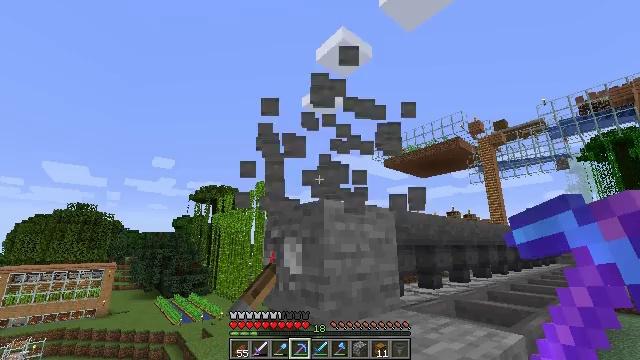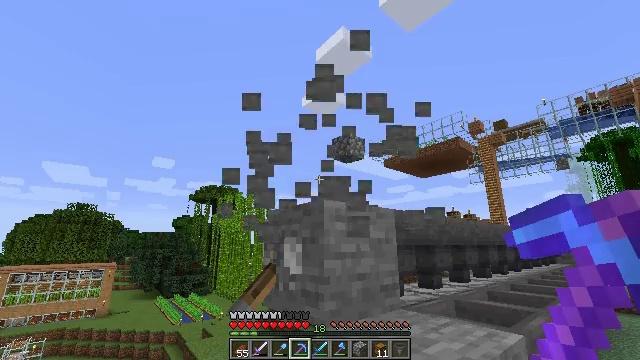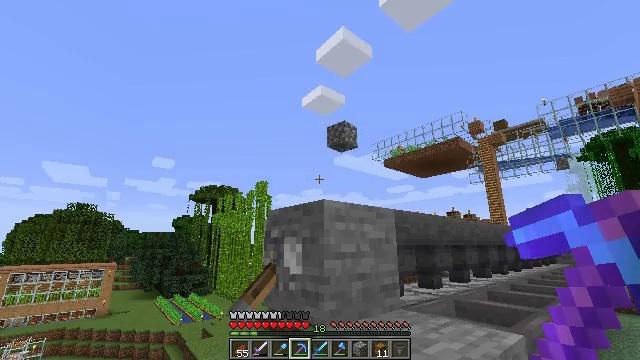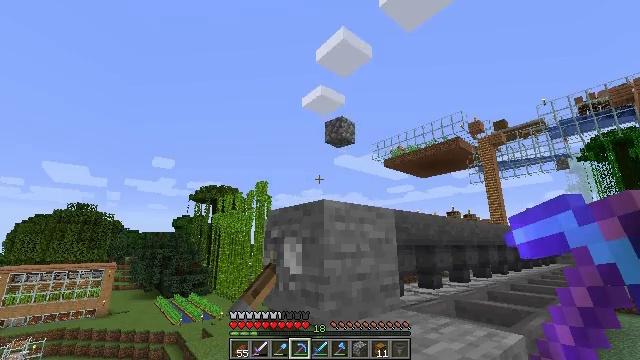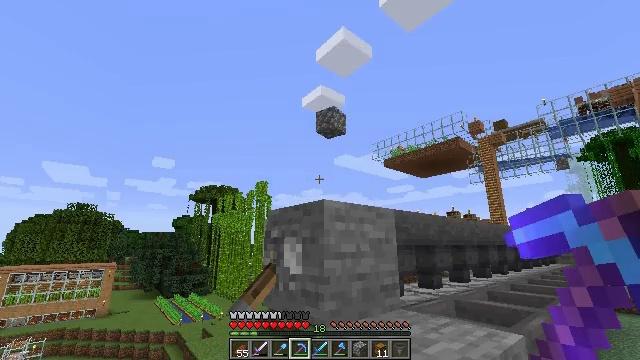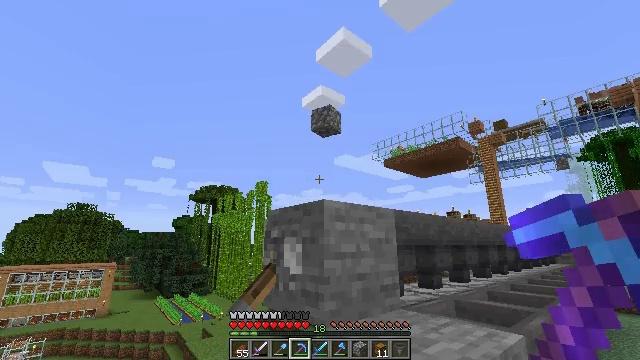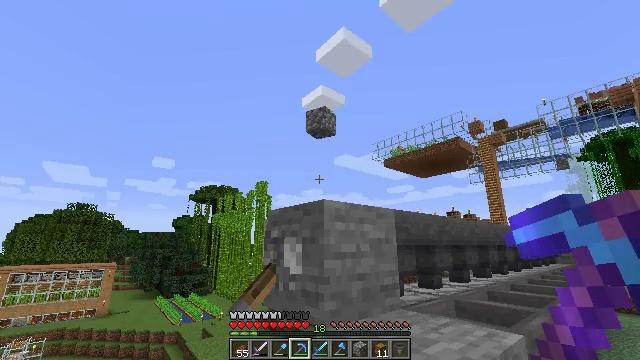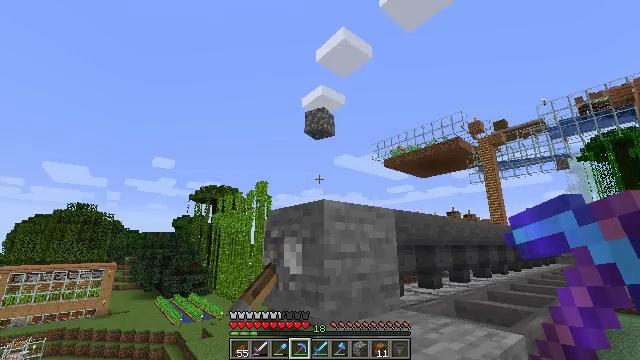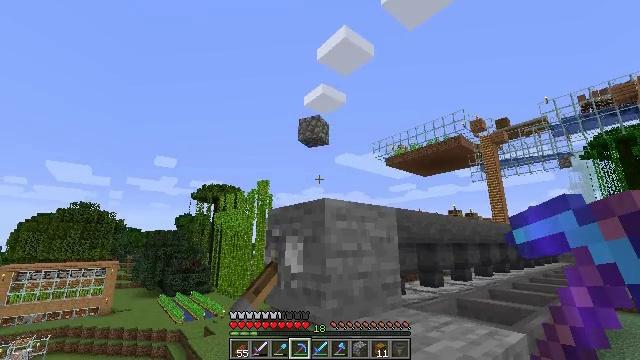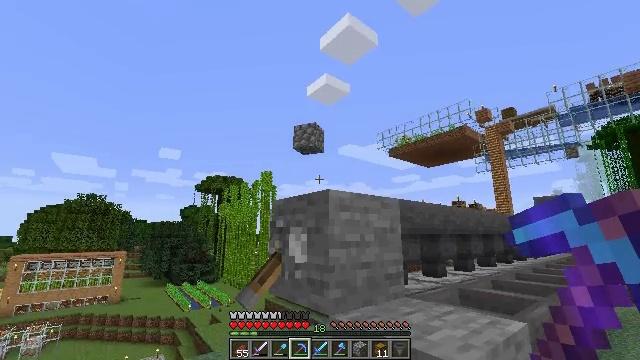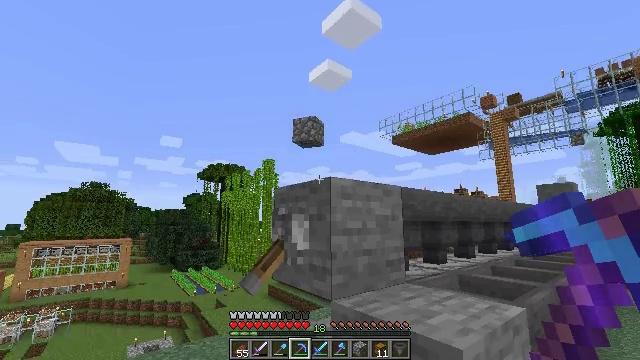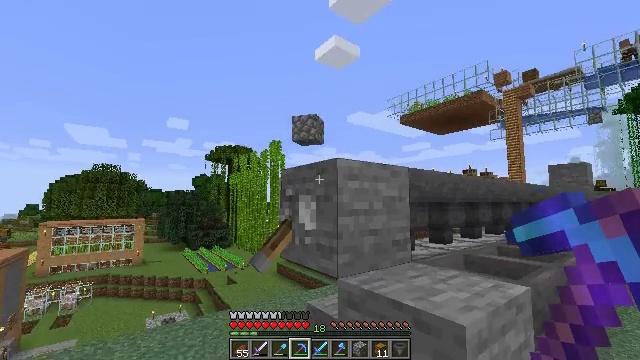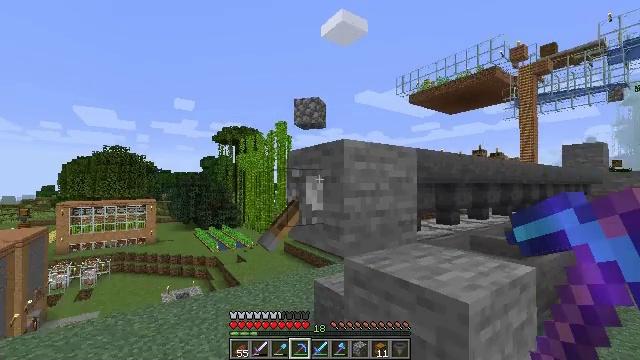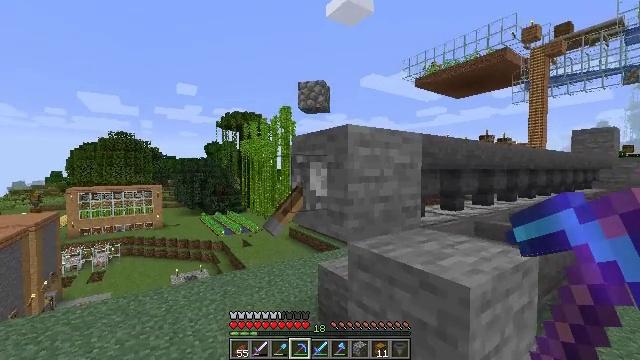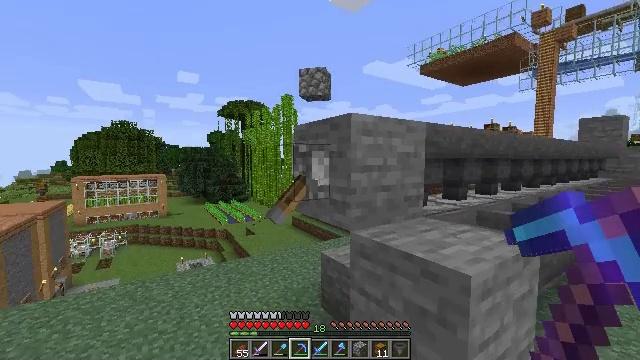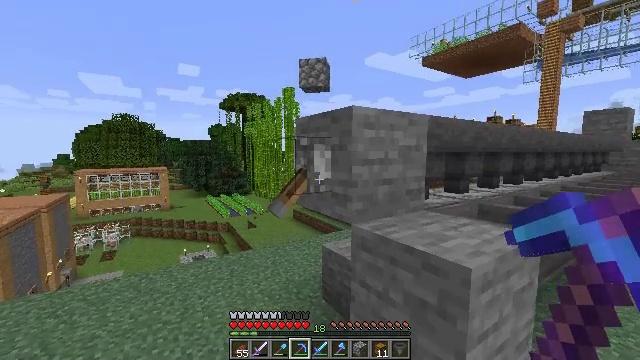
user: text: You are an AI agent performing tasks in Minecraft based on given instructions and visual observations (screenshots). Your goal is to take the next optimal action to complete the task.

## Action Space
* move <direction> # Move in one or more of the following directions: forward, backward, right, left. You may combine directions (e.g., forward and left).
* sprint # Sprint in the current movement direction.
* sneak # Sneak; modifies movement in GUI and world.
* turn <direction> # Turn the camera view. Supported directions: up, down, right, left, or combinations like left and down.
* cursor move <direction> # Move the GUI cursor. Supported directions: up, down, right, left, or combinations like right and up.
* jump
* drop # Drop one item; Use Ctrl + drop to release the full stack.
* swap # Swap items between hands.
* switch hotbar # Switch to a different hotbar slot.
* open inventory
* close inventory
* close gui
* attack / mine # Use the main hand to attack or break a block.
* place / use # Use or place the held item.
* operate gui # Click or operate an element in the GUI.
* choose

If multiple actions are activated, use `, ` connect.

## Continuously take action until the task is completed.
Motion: motion action
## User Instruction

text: Break the existing lever.
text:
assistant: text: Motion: attack / mine
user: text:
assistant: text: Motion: attack / mine
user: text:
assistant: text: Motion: attack / mine
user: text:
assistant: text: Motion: attack / mine
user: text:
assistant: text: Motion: attack / mine
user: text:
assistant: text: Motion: attack / mine
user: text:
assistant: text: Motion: attack / mine
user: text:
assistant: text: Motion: attack / mine
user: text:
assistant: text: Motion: turn down
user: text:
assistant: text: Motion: turn down
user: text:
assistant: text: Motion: turn left and down
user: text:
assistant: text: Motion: turn left and down
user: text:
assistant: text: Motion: turn down
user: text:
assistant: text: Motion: turn down
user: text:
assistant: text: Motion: turn down
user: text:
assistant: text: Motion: turn down
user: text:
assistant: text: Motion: turn left
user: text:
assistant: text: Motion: no_op
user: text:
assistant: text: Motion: no_op
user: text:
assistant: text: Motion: no_op
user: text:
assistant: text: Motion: no_op
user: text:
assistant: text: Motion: attack / mine
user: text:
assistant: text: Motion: attack / mine
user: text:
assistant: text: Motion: attack / mine
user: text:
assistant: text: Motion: attack / mine
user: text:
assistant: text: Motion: attack / mine
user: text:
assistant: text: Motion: attack / mine
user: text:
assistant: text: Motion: attack / mine
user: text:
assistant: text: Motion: attack / mine
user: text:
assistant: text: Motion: attack / mine